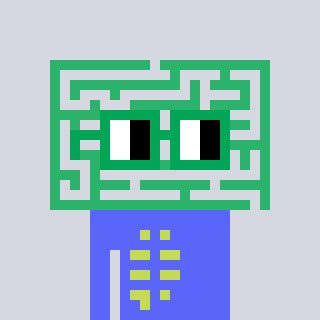
a pixel art character with square green glasses, a maze-shaped head and a purple-colored body on a cool background